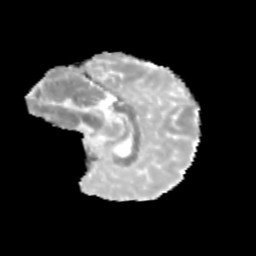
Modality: MD
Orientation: sagittal
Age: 11
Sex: female
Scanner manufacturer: siemens
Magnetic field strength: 3 T
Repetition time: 3.8 s
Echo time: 0.07 s